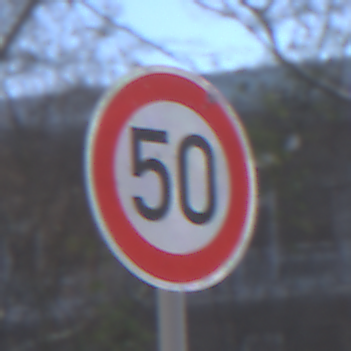
Verkehrszeichen: Geschwindigkeit50
Umgebung: Outdoor, Special
Tageszeit: MorningAfternoon
Wetter: Clear
Licht: Natural
Jahreszeit: Winter
Kontrast: HighContrast